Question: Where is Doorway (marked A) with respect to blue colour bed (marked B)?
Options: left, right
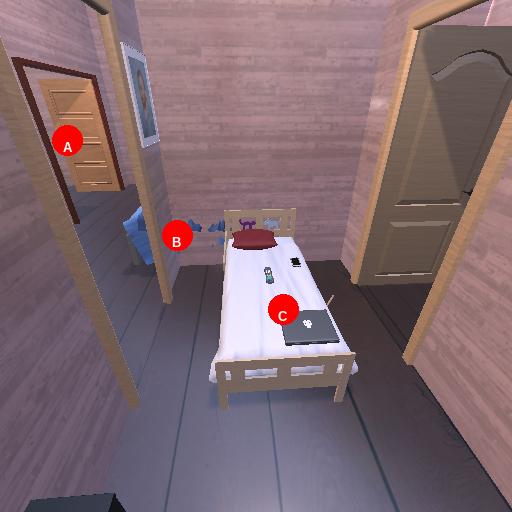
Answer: left